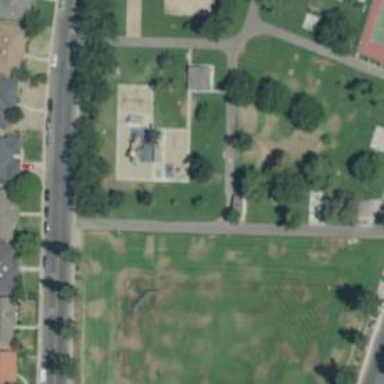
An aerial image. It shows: Park with grassy areas and trees. It is grassy area park.